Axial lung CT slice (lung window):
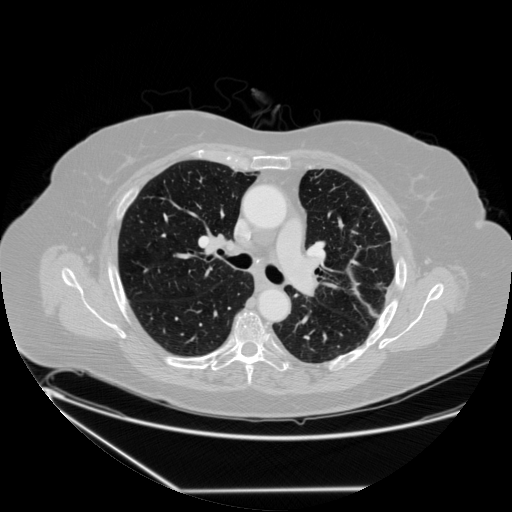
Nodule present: no